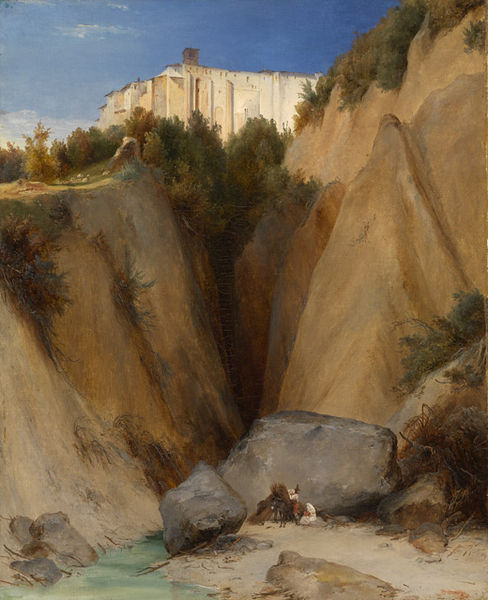
Titel: Blick auf das Kloster Santa Scolastica bei Subiaco
Künstler: Karl Blechen
Standort: Karlsruhe
Institution: Staatliche Kunsthalle Karlsruhe
Schlagwörter: baum, berg, blau, felsen, gemälde, gestein, himmel, mann, meer, wasser, weiß, wolken, aquarell, bäume, fluss, gelb, grün, landschaft, menschen, ocker, sand, see, stadt, ufer, äste, braun, frau, grau, hell, holz, licht, marmor, männer, orange, schwarz, stroh, türkis, gebäude, gras, haus, rot, schloss, tier, weg, wolke, beige, malerei, rock, architektur, mensch, samt, stein, steine, öl, bach, gräser, horizont, hügel, natur, strauch, busch, büsche, gebüsch, sonne, sträucher, land, sitzend, kind, paar, pflanzen, höhle, rosa, tal, wald, esel, pferd, reiter, stock, turm, stilleben, hellblau, spanien, farbig, küste, sommer, strand, abhang, berge, fels, felswand, gebirge, hang, klippen, steilhang, wüste, dorf, mauer, tag, kahl, klein, landschaftsmalerei, geröll, schlucht, steil, rast, fabrik, figuren, böschung, brandung, treibgut, treppe, dunkelblau, vagina, hoch, steppe, surreal, bucht, klippe, ozean, steilküste, flucht, oben, stadtansicht, oase, burg, kloster, orient, palast, wandern, wurzel, festung, zentralperspektive, abgrund, sandstein, romantisch, tümpel, wanderer, felse, stadtmauer, felsbrocken, brocken, gestrüpp, block, maria, hirte, arabien, canyon, gestrüp, azur, josef, zerklüftet, mittelmeer, ägypten, lager, tief, bewuchs, kalkstein, rundturm, südlich, trum, blöcke, steinbruch, spalte, castell, elsen, urg, steilwand, stdt, gebüude, felsblöcke, nomade, nomaden, drof, packtier, unfruchtbar, dünne, steinbrocken, landschaftstudie, mütterchen, baujm, bac, felssturz, schuft, packteri